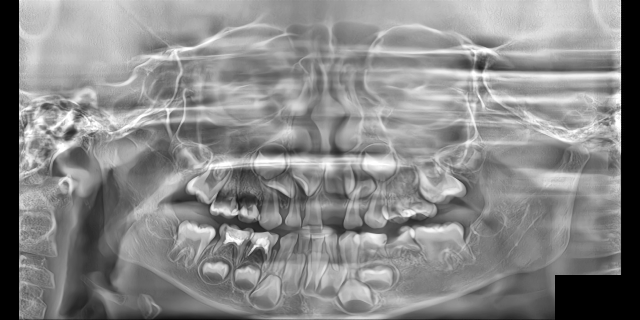
child